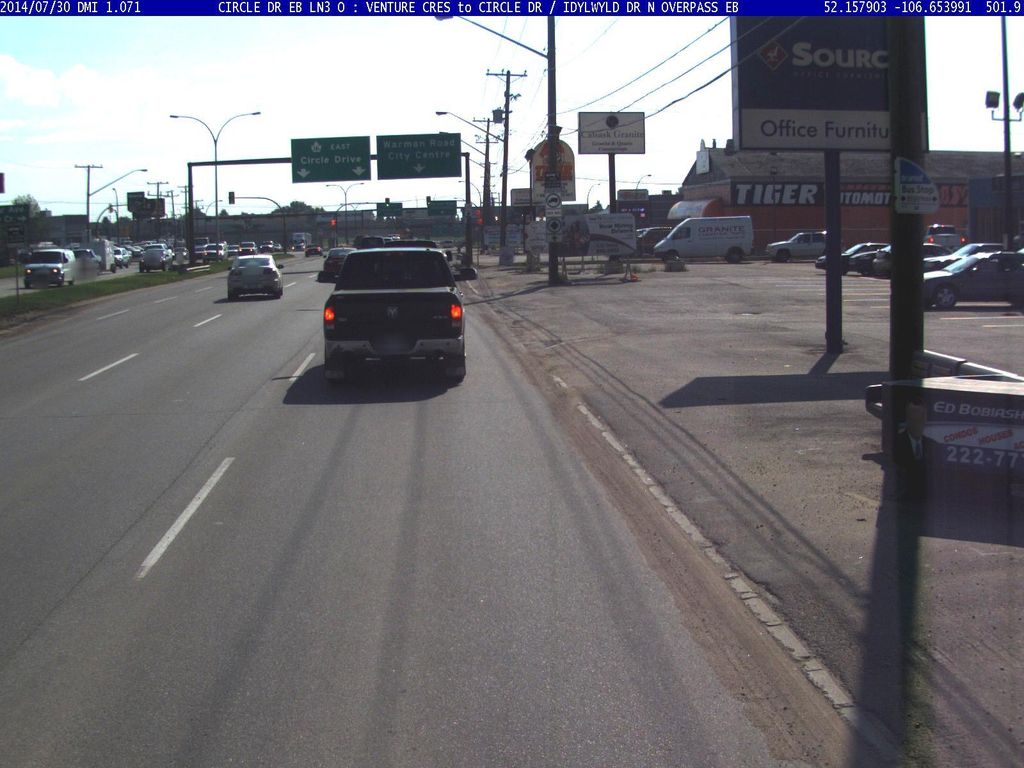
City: saskatoon